Question: I am trying to play around with borders in CSS, but can't figure out how to achieve the following "boxy" look:

Is it possible? If so how can this be achieved (don't use dark background as it is there to add contrast)
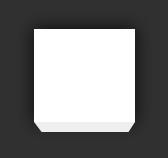
Answer: It's possible - using ':after' and some additional CSS tricks with borders.
<URL>
'''
body {
background: #000;
}
#box {
height: 150px;
width: 200px;
background: #fff;
margin: 0 auto;
position: relative;
}
#box:after {
display: block;
background: blue;
width: 180px;
height: 0px;
border: 10px #000 solid;
border-top: 15px #eee solid;
content: "";
position: absolute;
bottom: 0px;
}
'''
The main thing here is good understanding how 'border' is drown by browser. Check out this example: <URL>. When two borders meet each other the canvas is split between them, what makes some kind of triangles drown there. This can be very useful, because of two things:
1. First of all, border-width can be set separately for all 4 borders, so you can change the angle of split! Check the example: http://jsfiddle.net/n2nsB/1/
2. Second, but even more important: you can set border-color equal to background to make it invisible! Example: http://jsfiddle.net/n2nsB/2/
3. You can set border even, when element has no height, what makes the borders only things that are drown for that element. Example: http://jsfiddle.net/n2nsB/3/
On the other hand, you should also know how ':after' pseudo-element works. You can find a lot of really good tutorials about that on the Web. I suggest this one for the begining: <URL>
So just combine all that things and get what you want.